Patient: sex M, age 35
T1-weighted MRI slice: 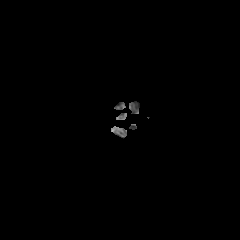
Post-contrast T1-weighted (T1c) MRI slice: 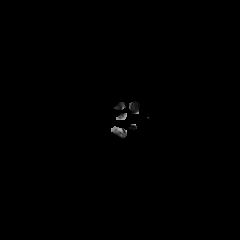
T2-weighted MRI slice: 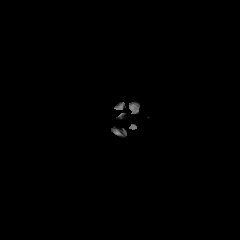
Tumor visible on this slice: no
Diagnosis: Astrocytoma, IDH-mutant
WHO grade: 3